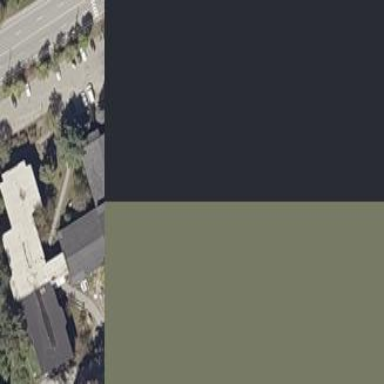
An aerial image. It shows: Nursing home building.